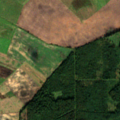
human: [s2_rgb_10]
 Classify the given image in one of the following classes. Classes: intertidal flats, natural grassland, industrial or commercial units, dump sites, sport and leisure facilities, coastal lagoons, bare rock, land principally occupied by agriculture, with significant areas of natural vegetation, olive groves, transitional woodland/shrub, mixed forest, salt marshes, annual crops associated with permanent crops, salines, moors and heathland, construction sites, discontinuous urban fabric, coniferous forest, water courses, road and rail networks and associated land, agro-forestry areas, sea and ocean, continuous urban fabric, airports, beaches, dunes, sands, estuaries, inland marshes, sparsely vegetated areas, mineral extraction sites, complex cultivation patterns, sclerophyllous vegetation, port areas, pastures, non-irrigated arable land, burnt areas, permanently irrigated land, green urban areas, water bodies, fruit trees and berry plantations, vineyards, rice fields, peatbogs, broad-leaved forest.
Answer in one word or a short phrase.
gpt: non-irrigated arable land, mixed forest, transitional woodland/shrub